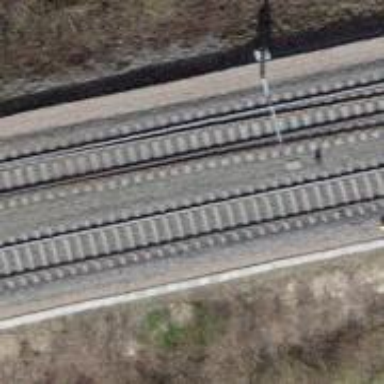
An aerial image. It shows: Railway switch.